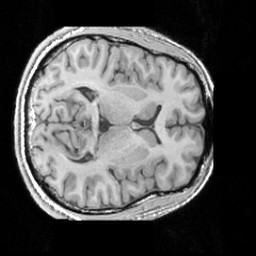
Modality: T1w
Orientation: axial
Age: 33
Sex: male
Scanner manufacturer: siemens
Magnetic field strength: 3 T
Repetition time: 1.63 s
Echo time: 0.00311 s